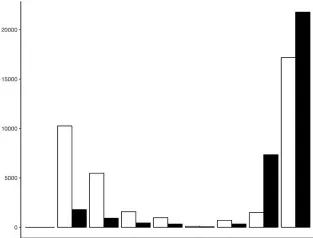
Engraftment parameters of Severe Combined Immunodeficiency (SCID) pigs after opposite sex, 100% MHC matched donor bone marrow transplantation. Antibody response to vaccination for Circumvent (against circovirus) for both ART16/ART16 pigs (BMT1.
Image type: pathology (immunostaining)